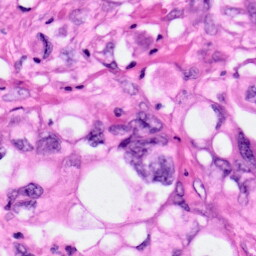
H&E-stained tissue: Pancreatic